Field crop: maize
Growth stage: 1
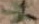
Species: atriplex